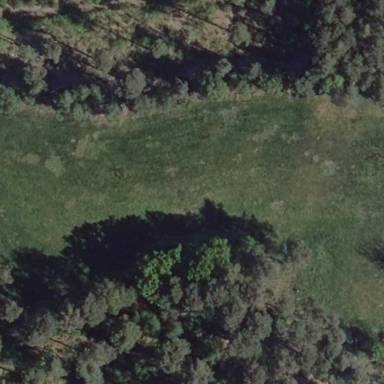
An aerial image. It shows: Beautiful meadow.